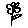
Label: flower